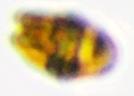
Label: Akashiwo